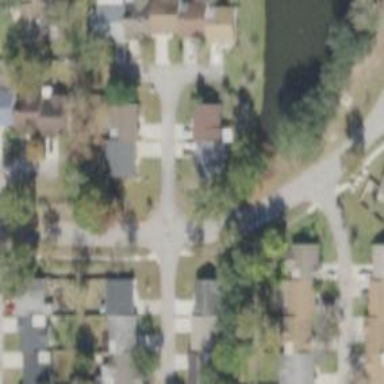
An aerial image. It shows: Residential road.